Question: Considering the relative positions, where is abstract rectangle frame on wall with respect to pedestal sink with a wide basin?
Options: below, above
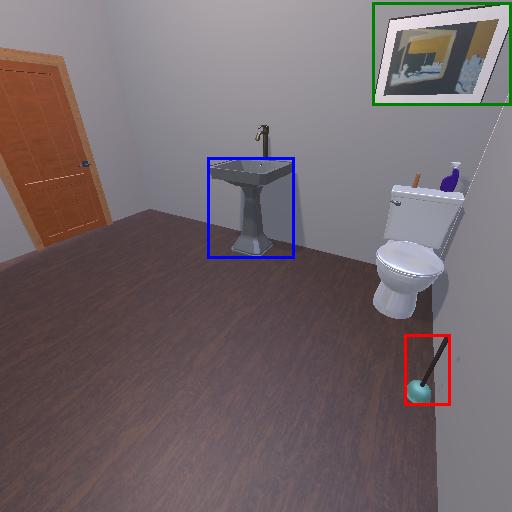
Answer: below